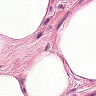
Metastatic tissue present: no